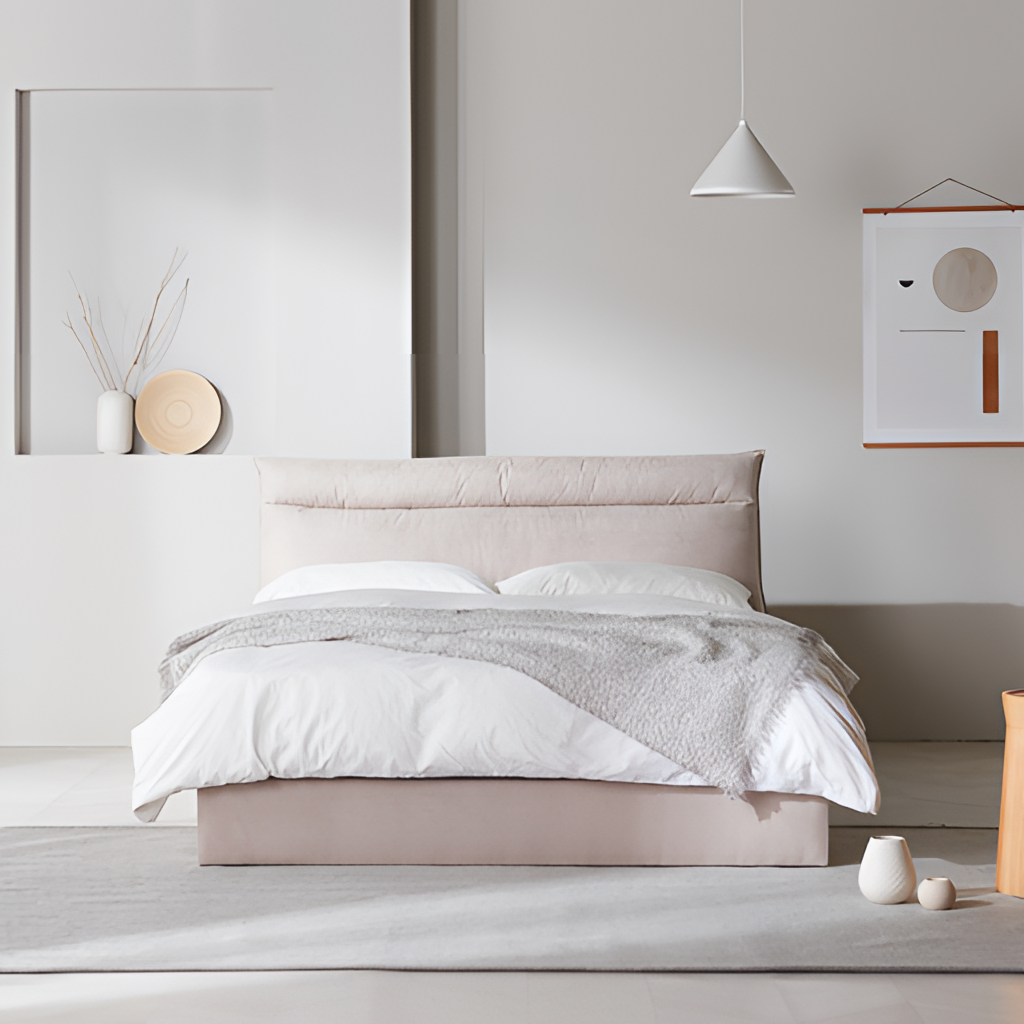
bedroom, fabric bed, gray paint wallpaper, with solid pattern, modern, gray tile flooring, with large square pattern